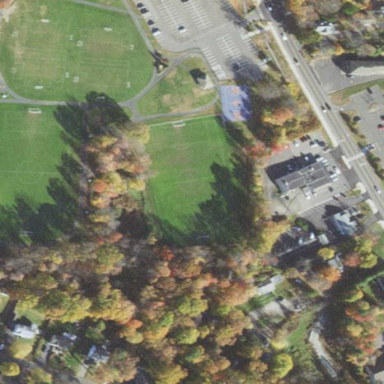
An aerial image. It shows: Soccer pitch designated for leisure and sports activities.